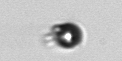
Label: bead